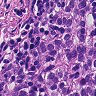
Metastatic tissue present: yes